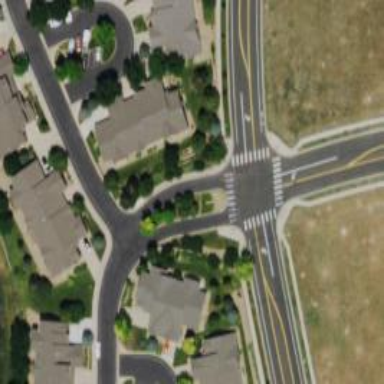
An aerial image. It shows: Marked crossing on footway.